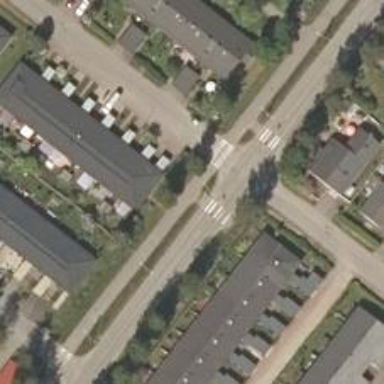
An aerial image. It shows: Asphalt cycleway.